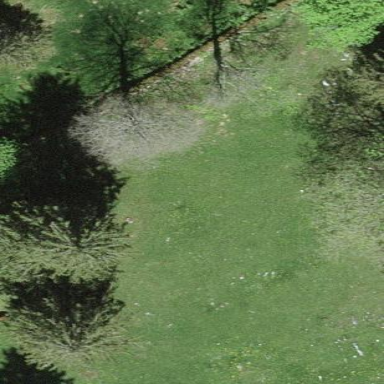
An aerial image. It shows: Serene woodland landscape.